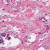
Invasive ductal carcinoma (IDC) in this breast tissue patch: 0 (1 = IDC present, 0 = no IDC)